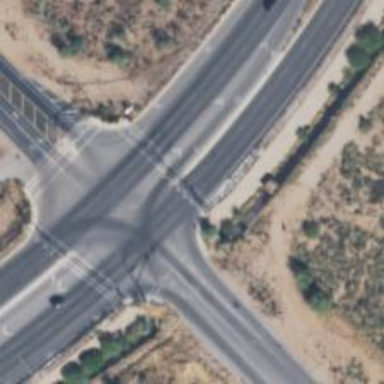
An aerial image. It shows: Marked road crossing.